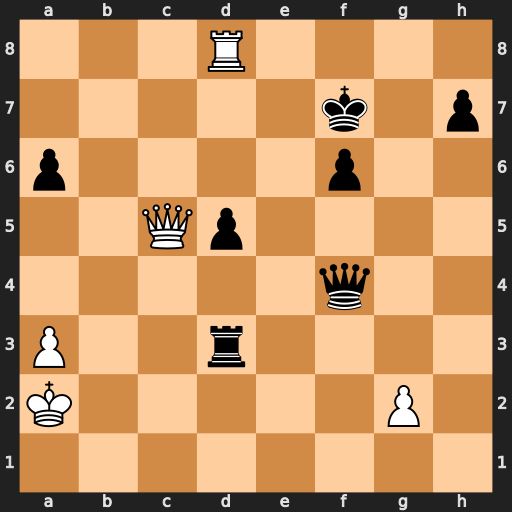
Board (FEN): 3R4/5k1p/p4p2/2Qp4/5q2/P2r4/K5P1/8
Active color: w
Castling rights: -
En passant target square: -
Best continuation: Qa7+ Kg6 Rg8+